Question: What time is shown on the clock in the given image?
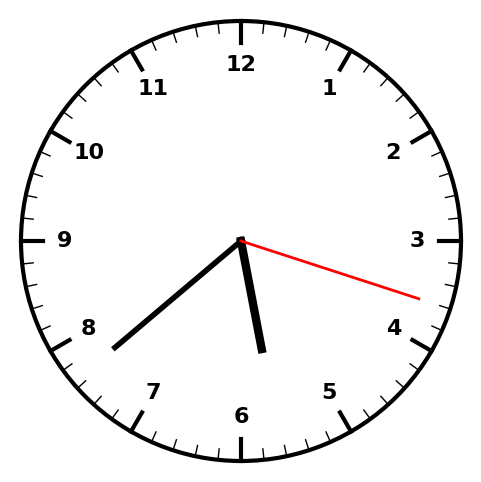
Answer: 05:38:18